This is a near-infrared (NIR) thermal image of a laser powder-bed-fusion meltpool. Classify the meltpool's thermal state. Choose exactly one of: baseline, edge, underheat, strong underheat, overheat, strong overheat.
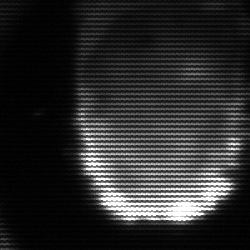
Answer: baseline